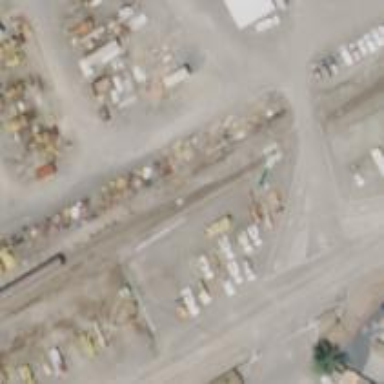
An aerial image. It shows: Railway siding for service.